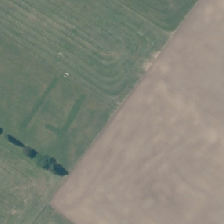
Land cover: shortrotation_cropland